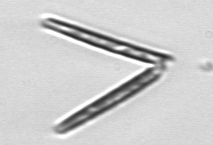
Label: Thalassionema